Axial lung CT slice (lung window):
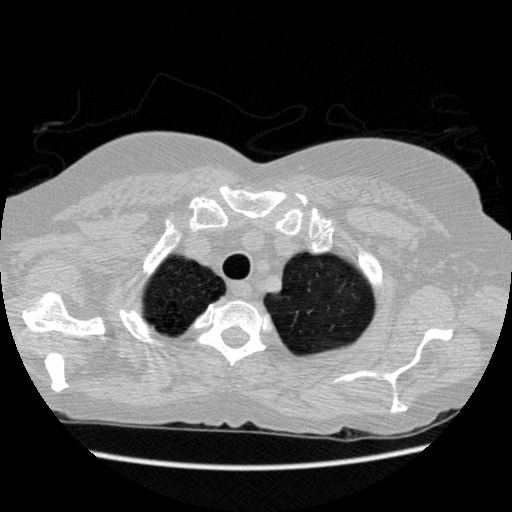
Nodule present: no